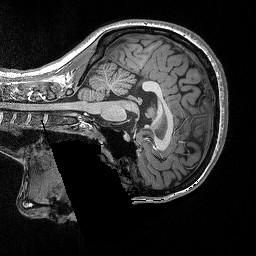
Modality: T1w
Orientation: sagittal
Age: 27
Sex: female
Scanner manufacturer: siemens
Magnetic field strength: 3 T
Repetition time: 2.3 s
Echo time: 0.00298 s